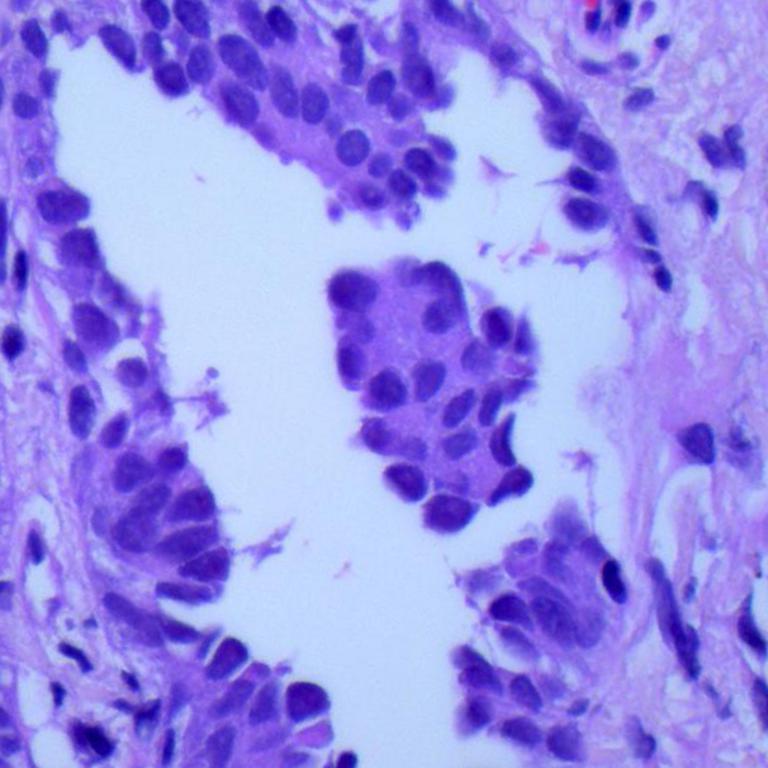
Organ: lung
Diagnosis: adenocarcinomas